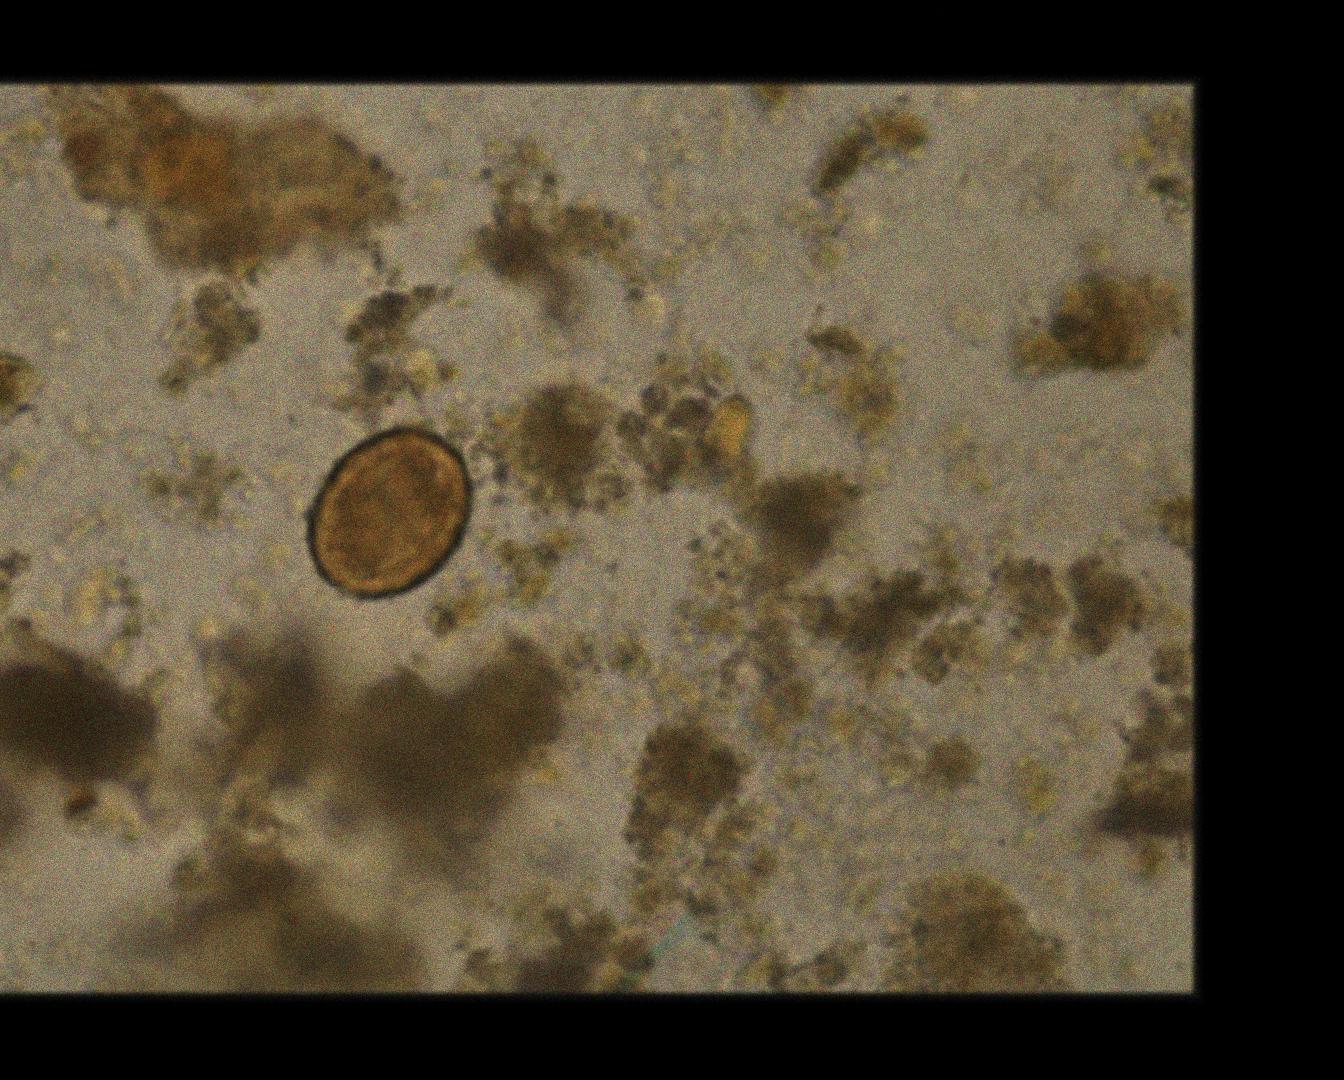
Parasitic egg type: Ascaris lumbricoides